Question: Count the number of objects in the diagram.
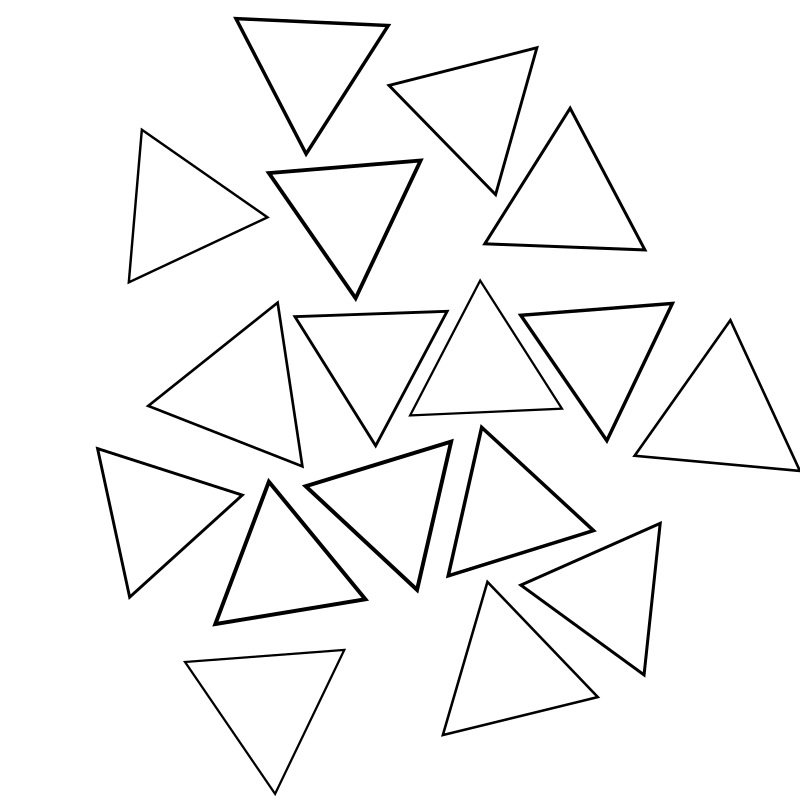
Answer: 17